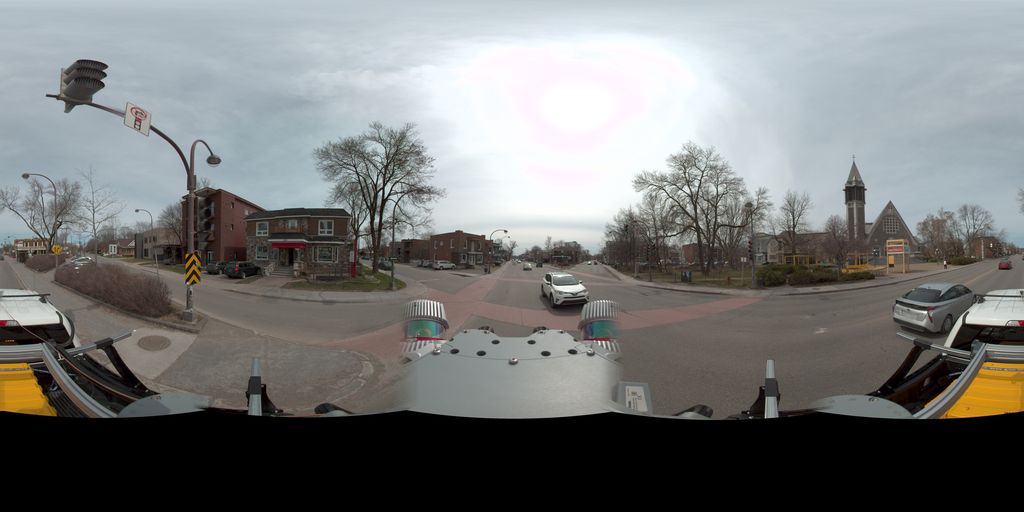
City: quebec_city